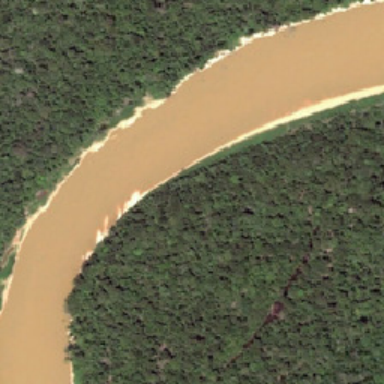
There is a rainforest at the corner of the river .